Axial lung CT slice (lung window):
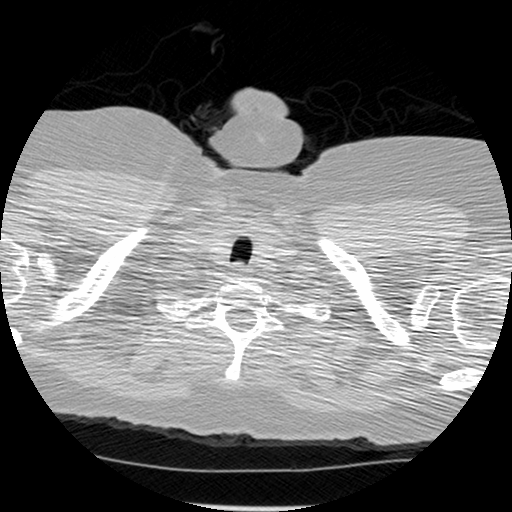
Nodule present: no